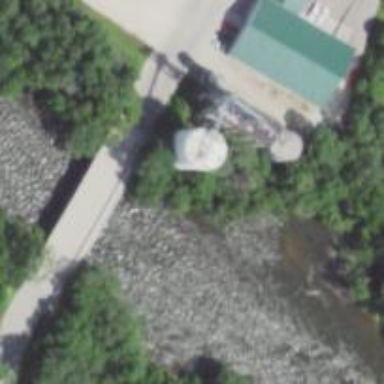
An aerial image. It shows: Silo.